Question: I am processing microscopy images (in Matlab) in the tiff format, normally uint8 or uint16. Basically I read them, put them in a cell array for processing and then export them in the tiff format either as an image sequence or a stack (using imwrite and either the 'overwrite' or 'append' writemode property of imwrite, respectively). Up to now everything works very well.
The problem I'm having is the following:
When I open the images with ImageJ, they are not in truecolor "RGB" color mode, but rather in composite mode. For example ImageJ reads the data as 8 bit, which it is, but does not open the image as a truecolor (Sorry for the bad choice of words I don't know the right terminology). Hence I have to manually combine the 3 channels together, which is bothersome for large datasets.
Here is a screen shot explaining. On the left is what I would like,i.e. what I obtain if I open the image directly with ImageJ, and on the right is what I currently have after saving images with Matlab and opening them with ImageJ, which I don't want.

The code I'm using to export the image sequence is the following. "FinalSequenceToExport" is the cell array containing the images.
'''
for i = 1:SliceNumber
ExportedName = sprintf('%s%s%d.tiff',fileName,'Z',i);
imwrite(FinalSequenceToExport{i},ExportedName,'tif','WriteMode','overwrite','Compression','none');
end
'''
- -
I hope I've been clear enough. If not please ask for more details.
Thanks for the help!
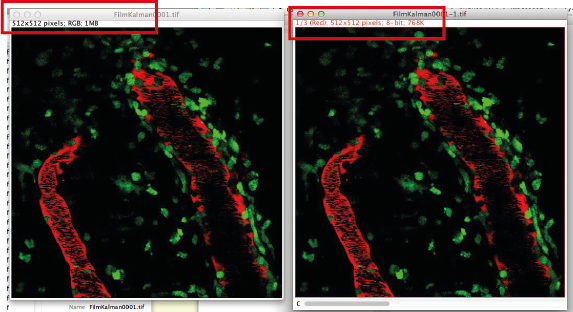
Answer: After revisiting this question I found the following to work, thanks to the hint from @Ashish:
'''
imwrite(uint8(FinalSequenceToExport{i}/255),...);
'''
I just needed to divide by 255 after converting to uint8.